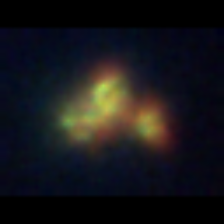
Taxon: Chaetoceros
Group: Diatoms